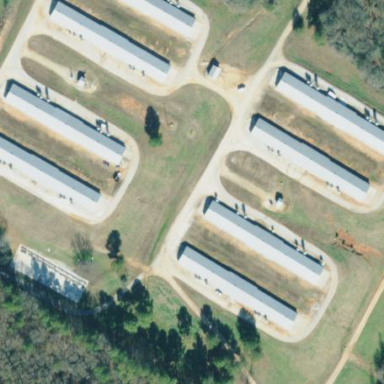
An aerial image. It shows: Poultry farmyard.